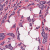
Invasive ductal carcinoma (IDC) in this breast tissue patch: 1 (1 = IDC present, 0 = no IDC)